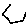
Label: hexagon